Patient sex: M
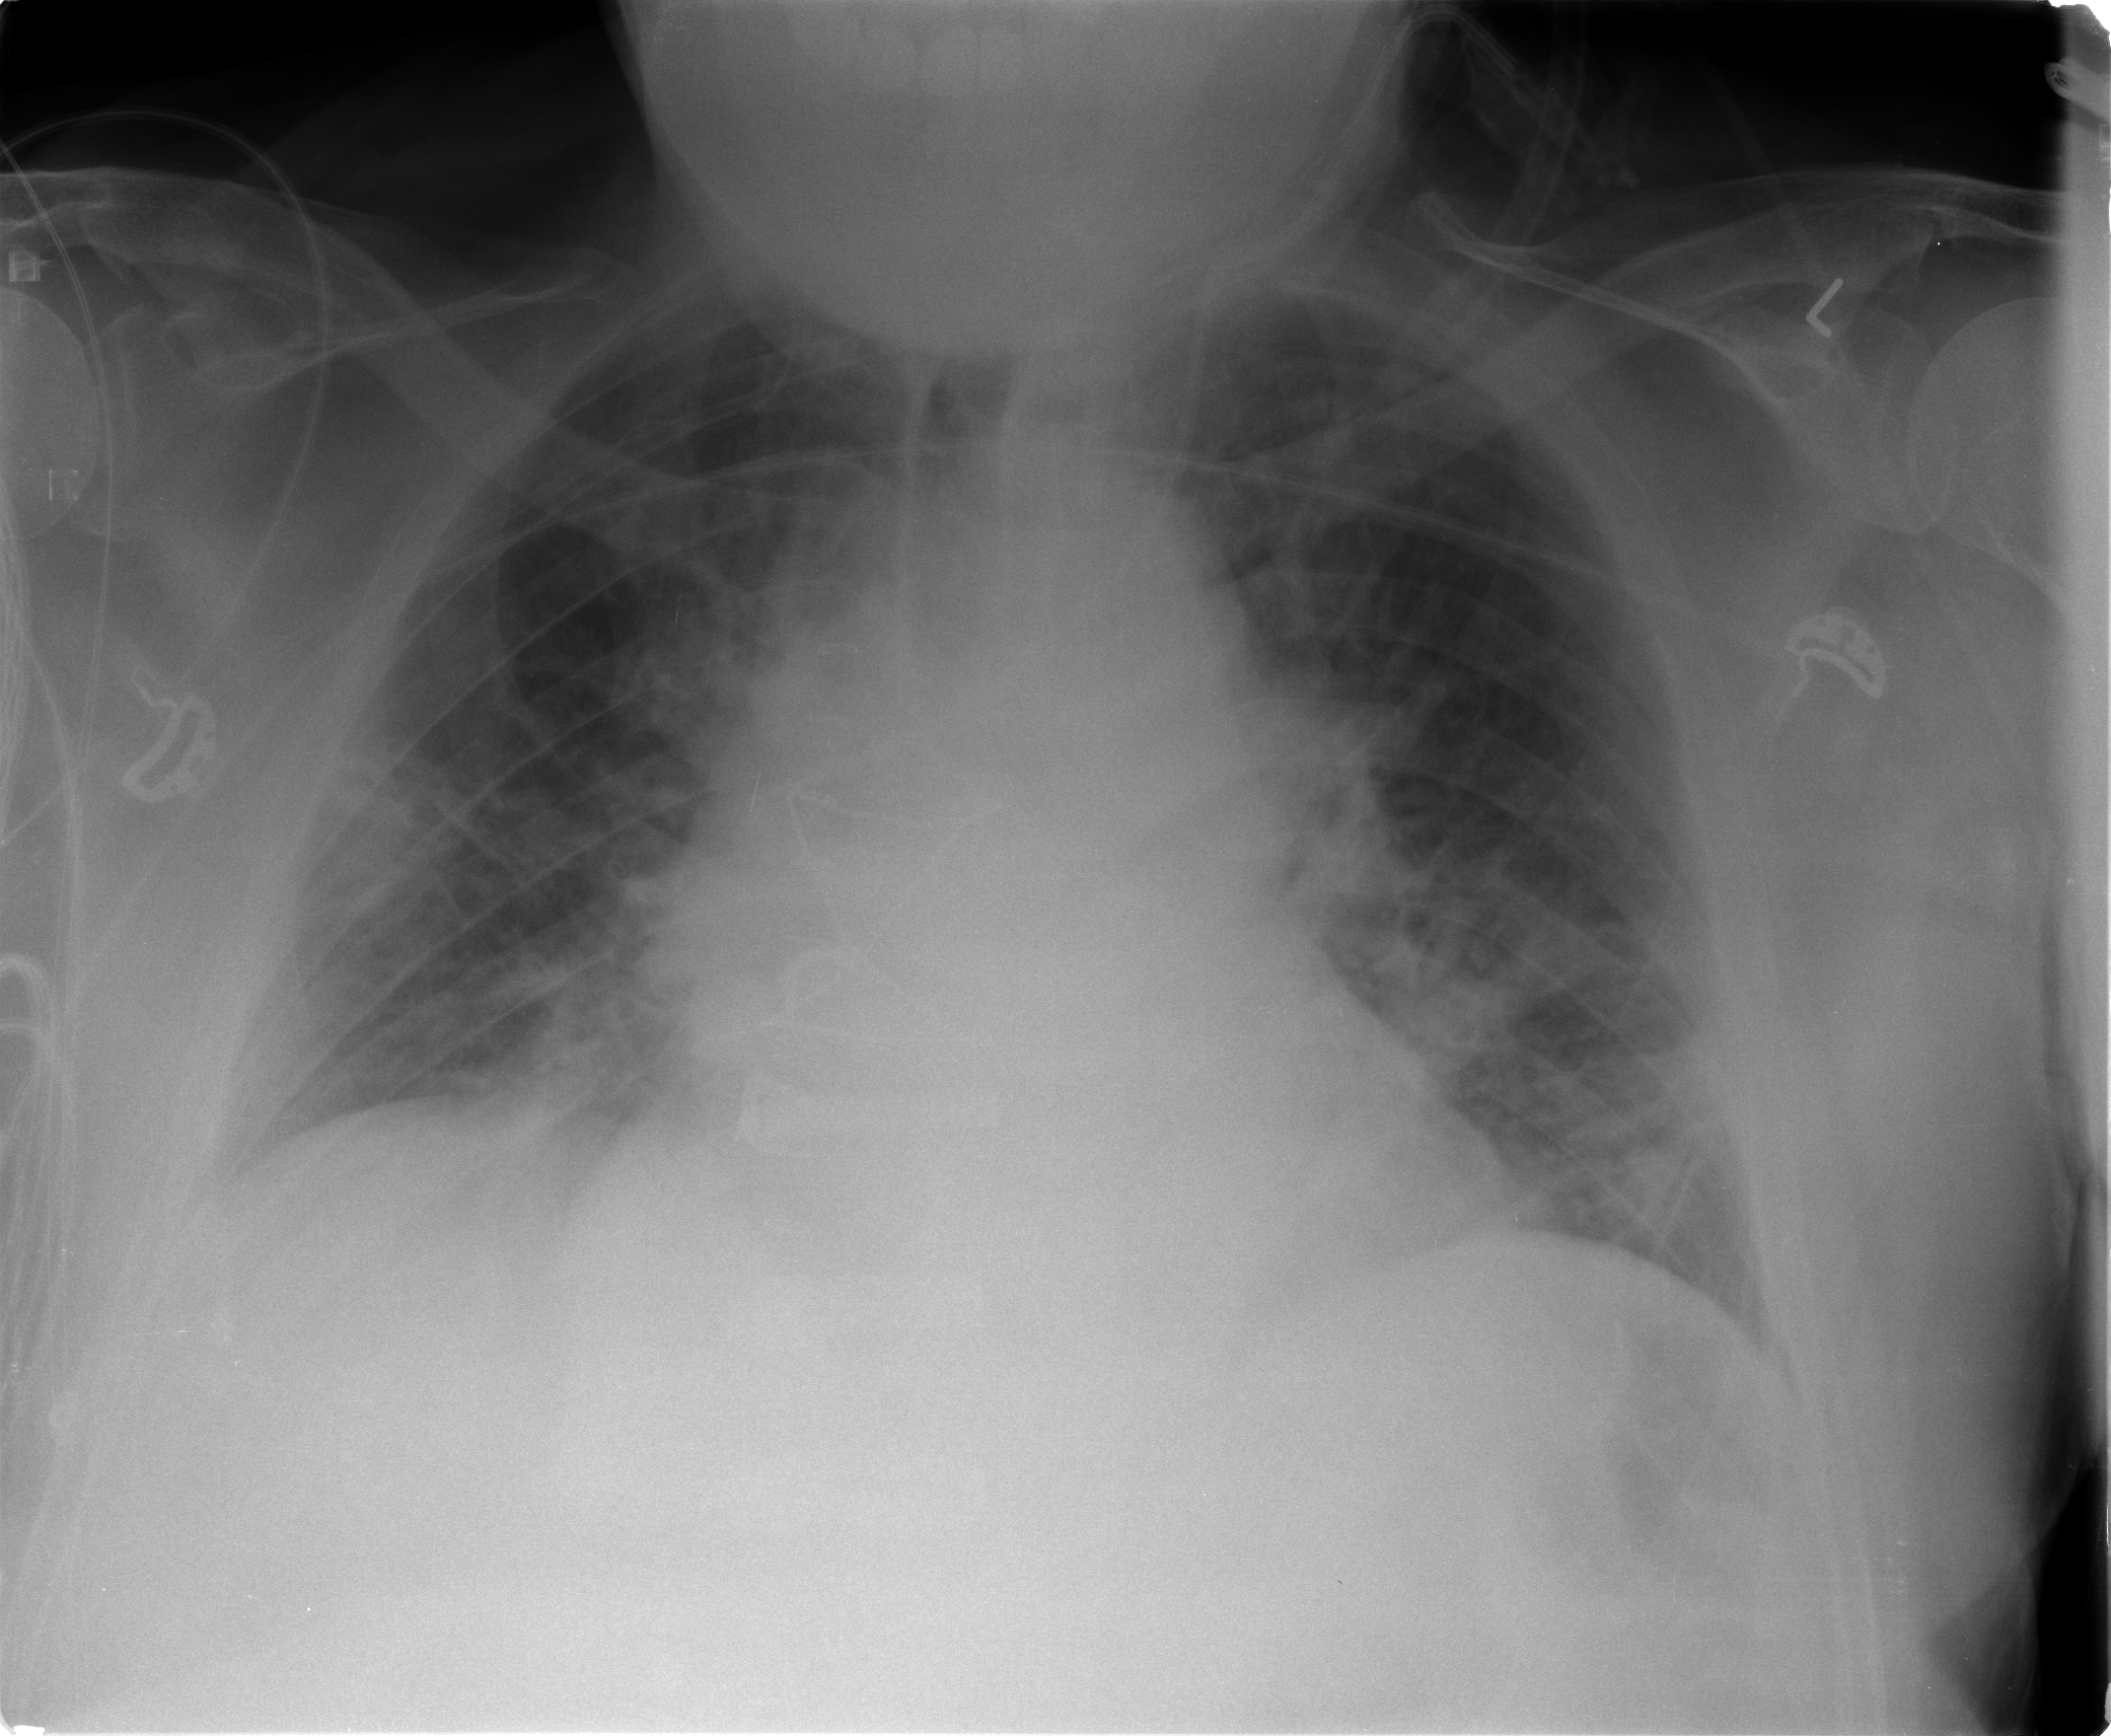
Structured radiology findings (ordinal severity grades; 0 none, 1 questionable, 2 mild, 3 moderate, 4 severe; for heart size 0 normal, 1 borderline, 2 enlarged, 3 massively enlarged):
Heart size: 2
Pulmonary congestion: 2
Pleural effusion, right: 0
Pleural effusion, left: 0
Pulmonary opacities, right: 1
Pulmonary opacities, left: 1
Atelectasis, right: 0
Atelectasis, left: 1